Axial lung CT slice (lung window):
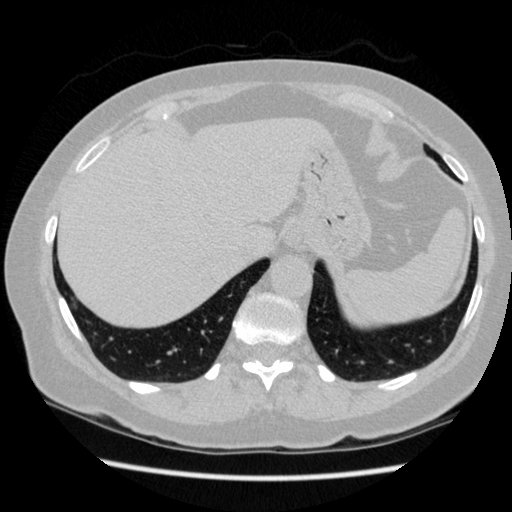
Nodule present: no